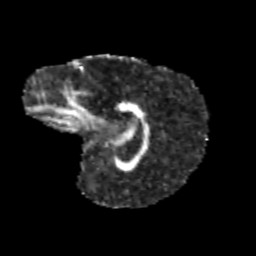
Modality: FA
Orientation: sagittal
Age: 9
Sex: female
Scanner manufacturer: siemens
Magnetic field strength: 3 T
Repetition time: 3.8 s
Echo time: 0.07 s